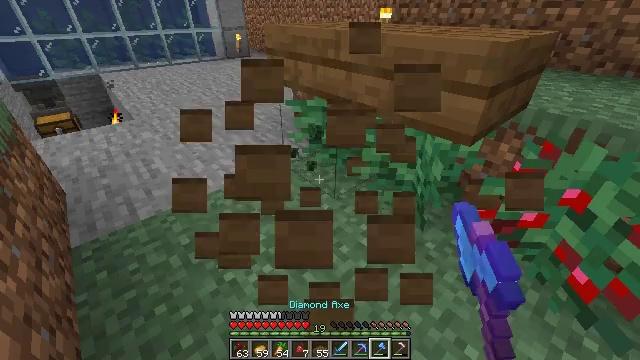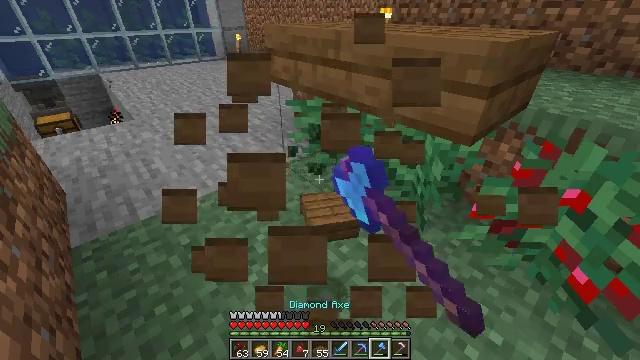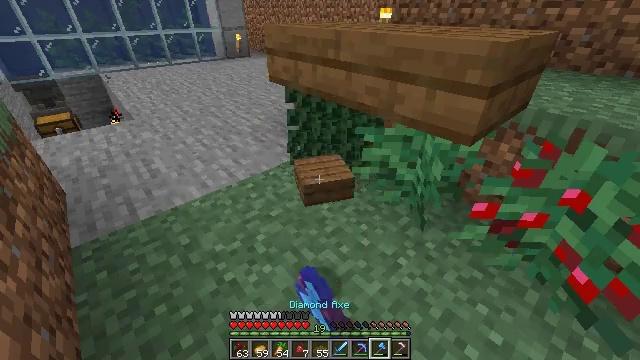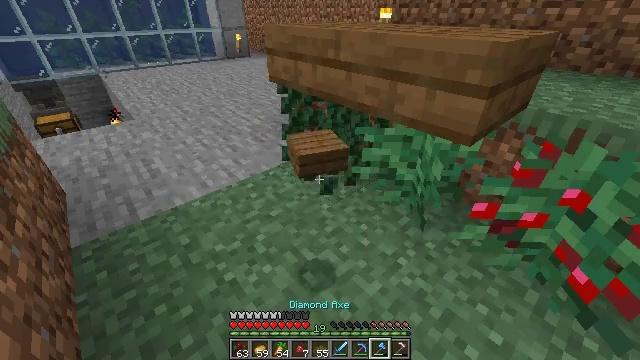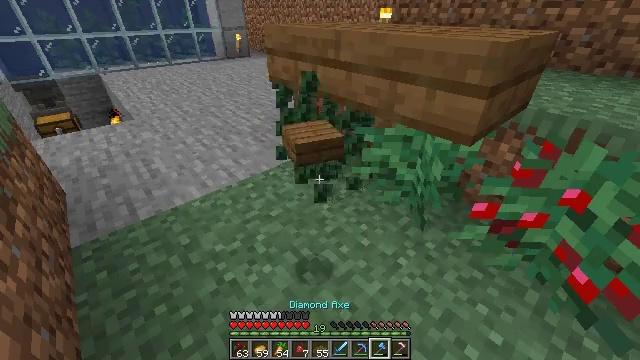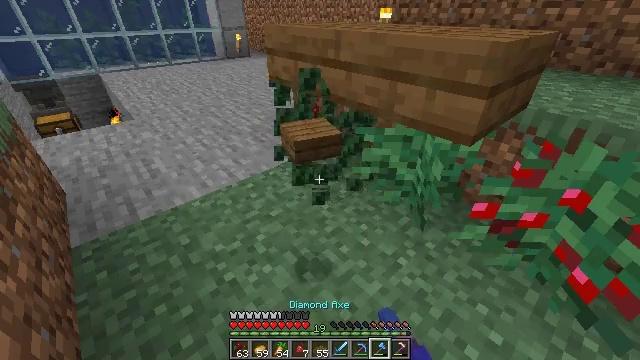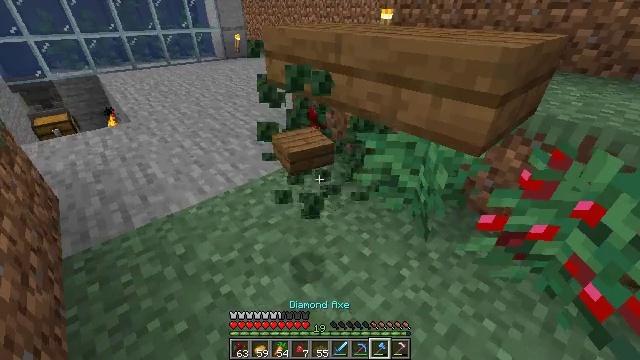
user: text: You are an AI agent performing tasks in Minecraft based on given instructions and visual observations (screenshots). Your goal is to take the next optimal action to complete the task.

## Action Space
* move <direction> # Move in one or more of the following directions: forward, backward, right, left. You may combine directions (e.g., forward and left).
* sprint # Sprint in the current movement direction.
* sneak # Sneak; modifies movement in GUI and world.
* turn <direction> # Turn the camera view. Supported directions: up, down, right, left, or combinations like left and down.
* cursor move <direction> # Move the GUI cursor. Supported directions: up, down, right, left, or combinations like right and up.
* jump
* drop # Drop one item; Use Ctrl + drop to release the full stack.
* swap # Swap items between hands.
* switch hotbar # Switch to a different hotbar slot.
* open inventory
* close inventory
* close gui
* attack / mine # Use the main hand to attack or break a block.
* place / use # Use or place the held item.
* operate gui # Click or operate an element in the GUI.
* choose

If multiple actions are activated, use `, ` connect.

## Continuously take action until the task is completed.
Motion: motion action
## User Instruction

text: Clear the sweet berry bush to collect the sweet berries.
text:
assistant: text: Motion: attack / mine
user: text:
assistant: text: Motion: attack / mine
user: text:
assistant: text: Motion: attack / mine
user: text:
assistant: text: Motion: attack / mine
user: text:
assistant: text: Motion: no_op
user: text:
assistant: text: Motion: move forward
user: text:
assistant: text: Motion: no_op